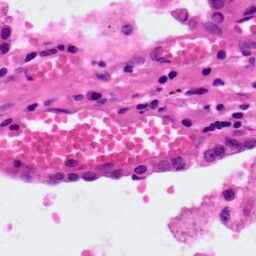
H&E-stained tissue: Lung